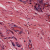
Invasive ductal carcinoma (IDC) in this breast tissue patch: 0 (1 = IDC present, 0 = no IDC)